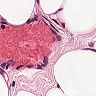
Metastatic tissue present: no